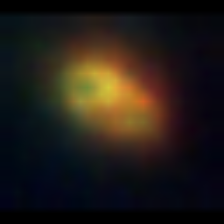
Taxon: NanoPlankton
Group: Other